Question: I would like to create a div that contains a text input and a button input on the same line.
The width of the div will be set by me. These two inputs have to fill the div in the way that the button input's width is to be set by it's value, and the rest of the space to be filled by the text input.
I want something like:
'''
<div style="width: 300px; background-color: orange">
<input type="text" />
<input type="button" value="Save" />
</div>
'''

Sorry for my bad English.
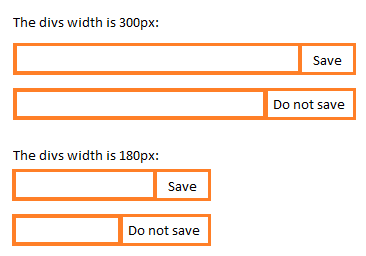
Answer: <URL>
You need to wrap your text 'input' in another . Apply 'display:table' to the container and 'display:table-cell' and 'width:100%' to the wrapper .
'''
<div style="width: 300px; background-color: orange">
<div class="t"> <!-- This is the wrapper div around the text input -->
<input type="text" />
</div>
<input type="button" value="Save" />
</div>
'''
:
'''
div { display: table; }
div.t {
display: table-cell;
width: 100%;
}
div.t > input {
width: 100%;
}
'''
:
As the Op (@ChocapicSz) states in the comment below, adding 'box-sizing:border-box' will fix the paddings.
Updated fiddle: <URL>